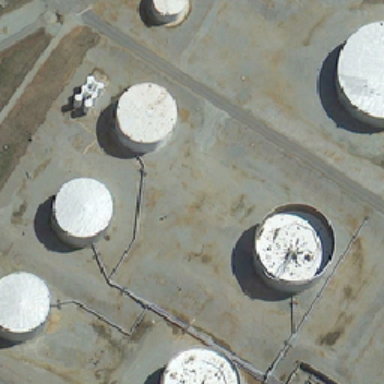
Two of the seven columnar tanks are without lids .